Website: lowes
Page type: payment
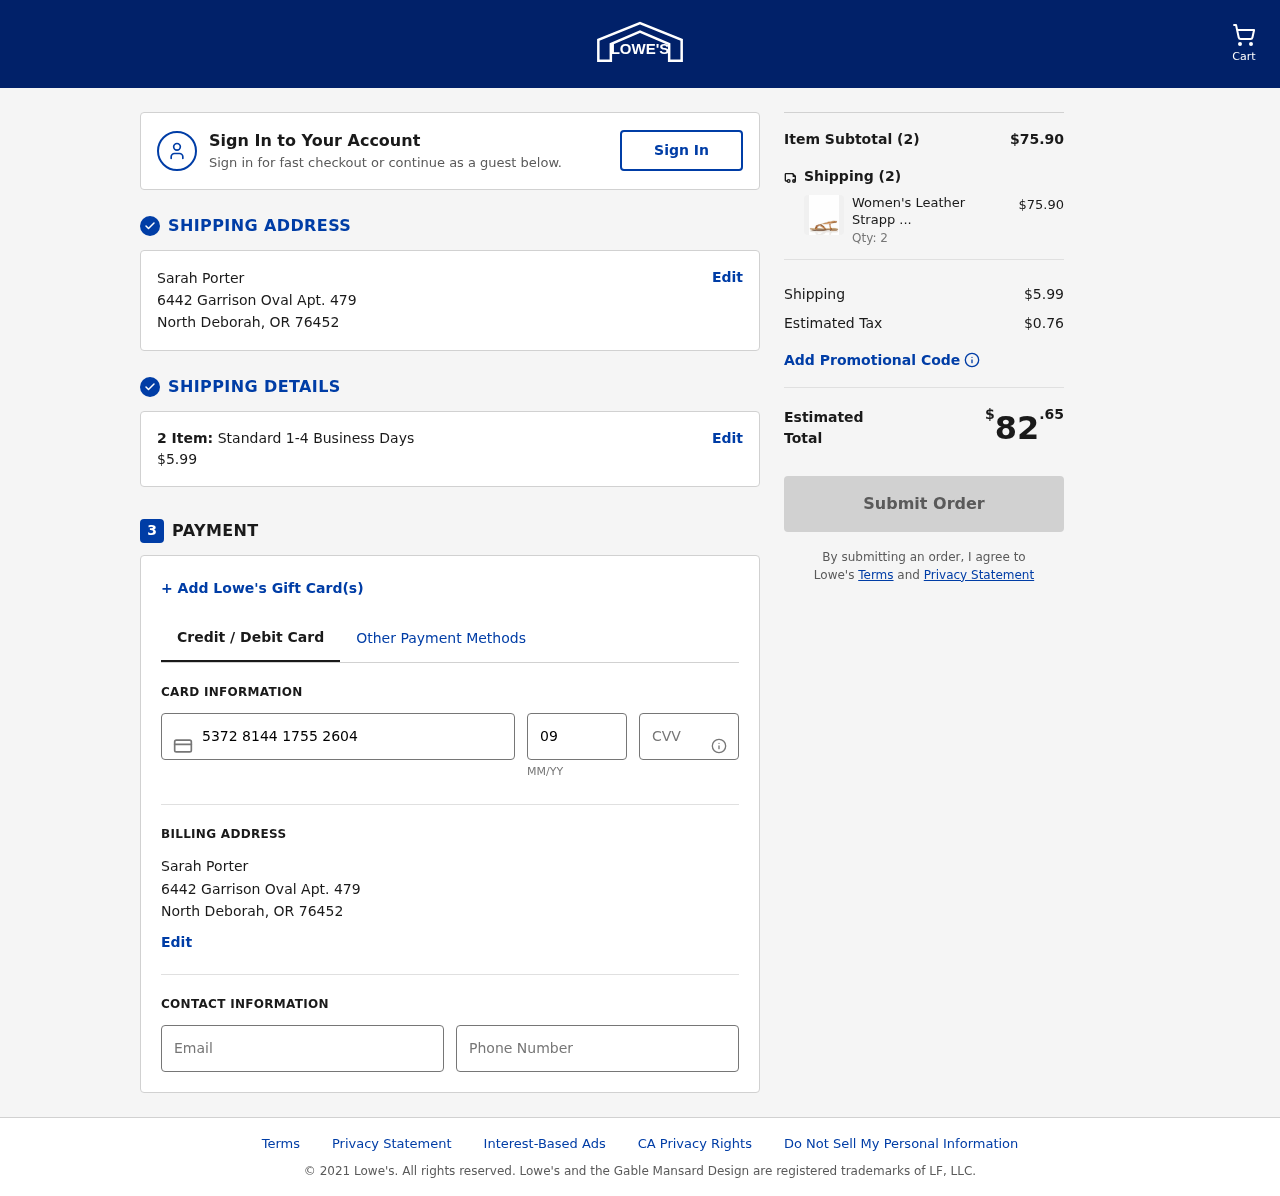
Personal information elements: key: PII_CARD_CVV
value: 264
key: PII_CARD_EXPIRY
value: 09/26
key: PII_CARD_NUMBER
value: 5372 8144 1755 2604
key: PII_CITY
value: North Deborah
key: PII_EMAIL
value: sporter@yahoo.com
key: PII_FULLNAME
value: Sarah Porter
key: PII_PHONE
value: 4947020727
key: PII_POSTCODE
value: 76452
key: PII_STATE_ABBR
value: OR
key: PII_STREET
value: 6442 Garrison Oval Apt. 479
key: PII_FULLNAME2
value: Sarah Porter
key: PII_STREET2
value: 6442 Garrison Oval Apt. 479
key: PII_CITY2
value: North Deborah
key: PII_STATE_ABBR2
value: OR
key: PII_POSTCODE2
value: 76452
Product elements: key: PRODUCT1_NAME
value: Women's Leather Strappy Gladiator Open Toe Sandals, Brown (Dragon Tan), 3
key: PRODUCT1_PRICE
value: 37.95
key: PRODUCT1_QUANTITY
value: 2
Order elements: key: ORDER_NUM_ITEMS
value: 2
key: ORDER_SHIPPING_COST
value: $5.99
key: ORDER_NUM_ITEMS2
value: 2
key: ORDER_SUBTOTAL
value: $75.90
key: ORDER_NUM_ITEMS3
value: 2
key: ORDER_SHIPPING_COST2
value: $5.99
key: ORDER_TAX
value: $0.76
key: ORDER_TOTAL
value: $82.65